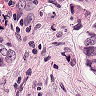
Metastatic tissue present: yes